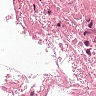
Metastatic tissue present: no